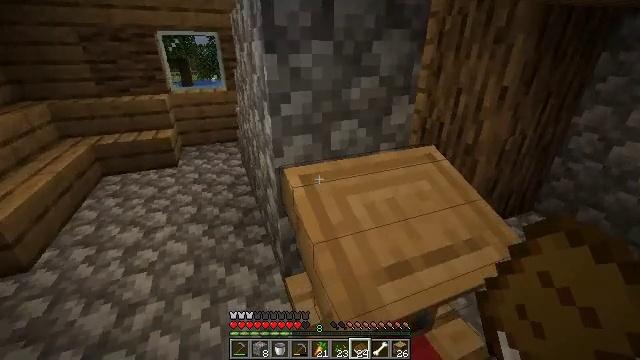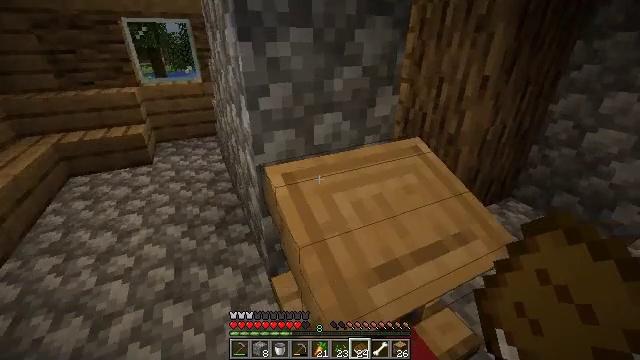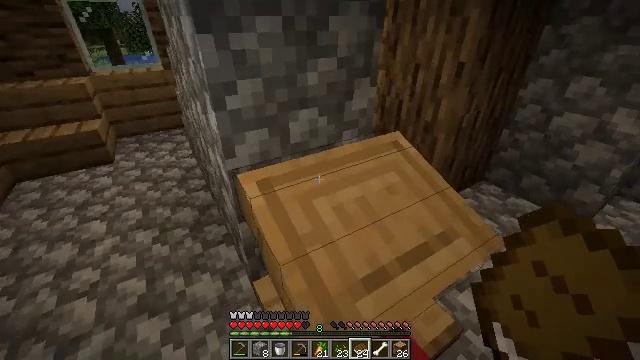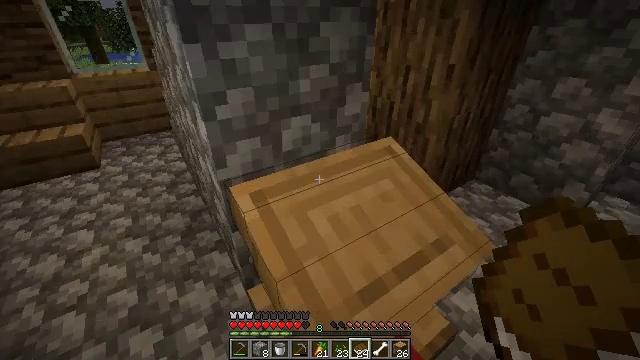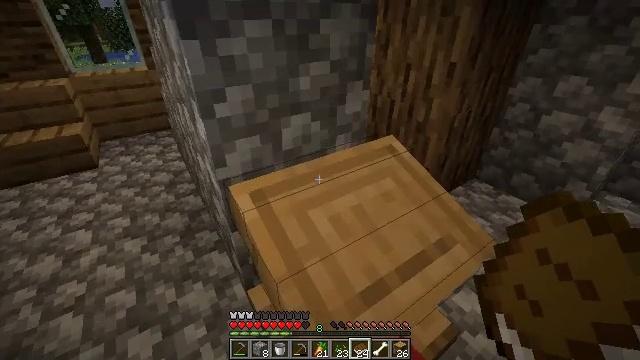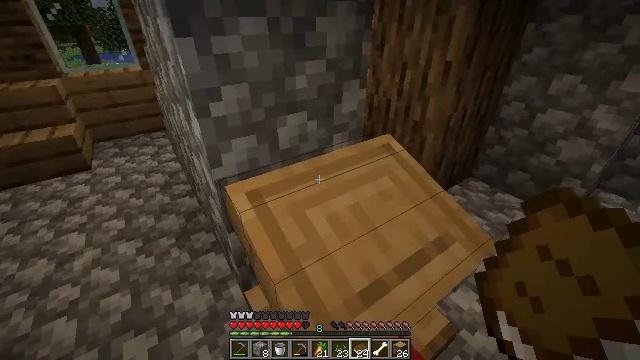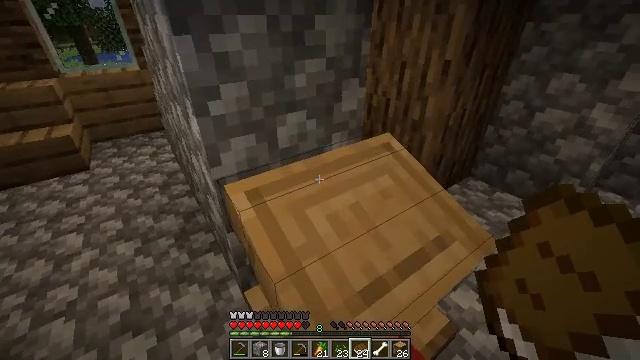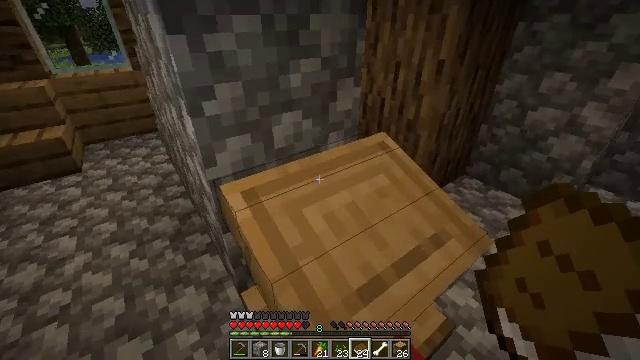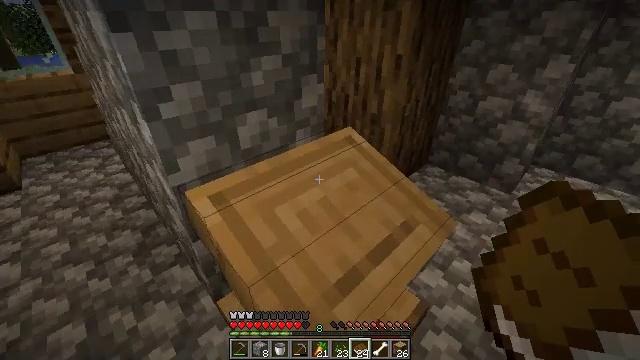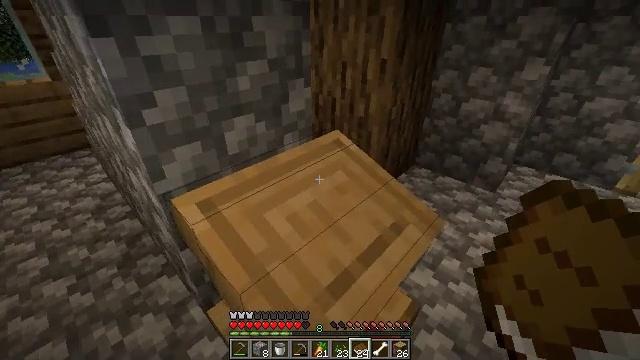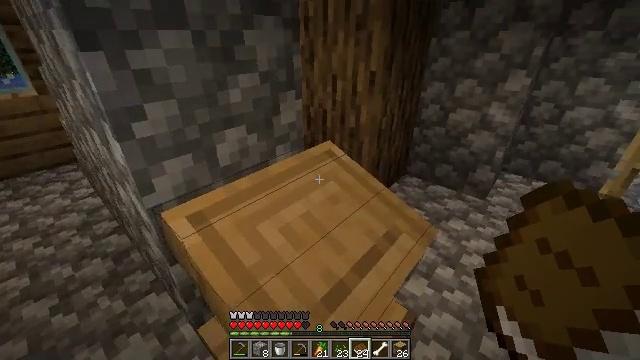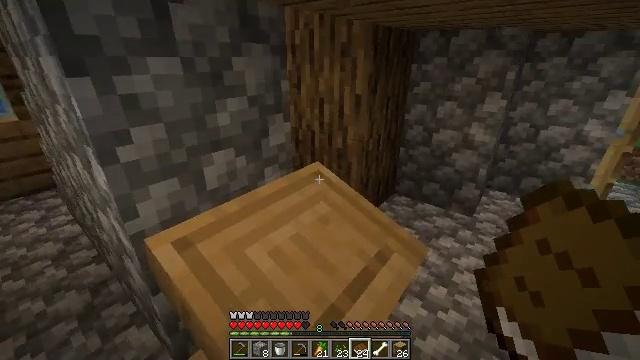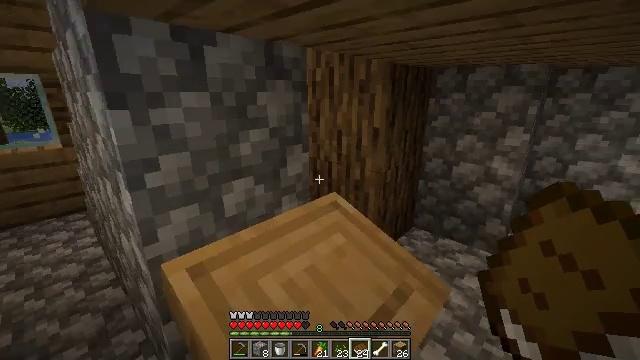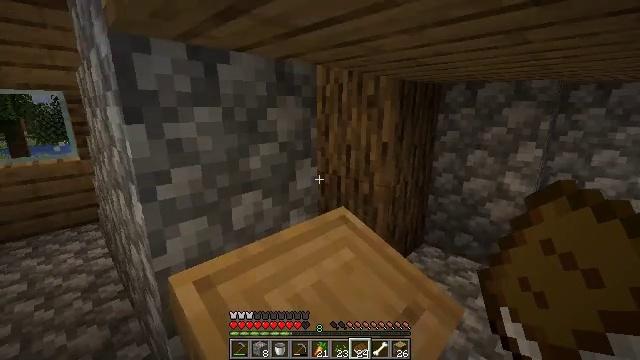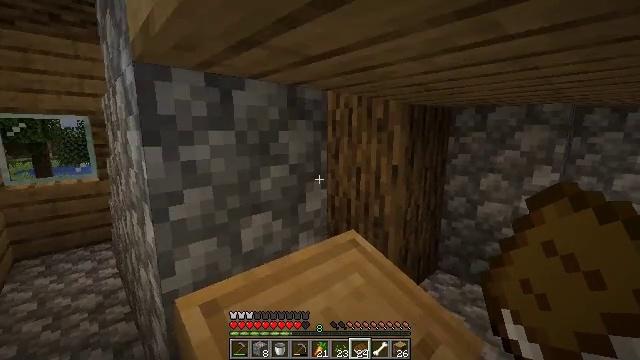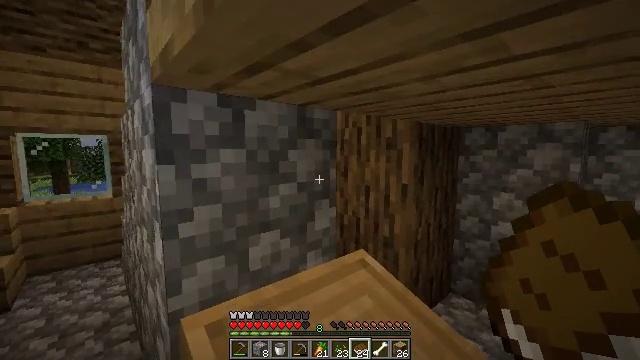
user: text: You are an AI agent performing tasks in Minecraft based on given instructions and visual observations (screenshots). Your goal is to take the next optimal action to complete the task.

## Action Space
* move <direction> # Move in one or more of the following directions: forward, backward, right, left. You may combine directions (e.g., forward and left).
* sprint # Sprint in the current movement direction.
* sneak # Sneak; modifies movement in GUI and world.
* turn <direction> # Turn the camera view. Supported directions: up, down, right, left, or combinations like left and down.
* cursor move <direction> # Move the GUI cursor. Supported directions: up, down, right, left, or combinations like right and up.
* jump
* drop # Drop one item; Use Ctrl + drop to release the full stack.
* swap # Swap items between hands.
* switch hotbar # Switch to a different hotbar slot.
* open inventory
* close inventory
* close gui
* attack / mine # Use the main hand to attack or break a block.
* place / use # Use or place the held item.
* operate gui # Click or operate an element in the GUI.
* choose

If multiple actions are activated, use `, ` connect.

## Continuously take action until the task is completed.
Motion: motion action
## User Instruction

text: Destroy the lectern to reuse it.
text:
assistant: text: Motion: turn right and down
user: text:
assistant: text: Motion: turn right and down
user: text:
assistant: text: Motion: turn right
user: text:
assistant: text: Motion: no_op
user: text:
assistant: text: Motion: no_op
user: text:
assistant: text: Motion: no_op
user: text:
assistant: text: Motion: turn right
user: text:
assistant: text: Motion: turn right
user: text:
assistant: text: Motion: turn right
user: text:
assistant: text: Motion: turn right and up
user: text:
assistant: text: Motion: turn right and up
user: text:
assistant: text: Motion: turn left and up
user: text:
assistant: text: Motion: turn left and up
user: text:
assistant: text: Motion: turn left and up
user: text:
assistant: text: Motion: turn left and up
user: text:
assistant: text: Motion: turn left and up
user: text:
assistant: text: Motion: no_op
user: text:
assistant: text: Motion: no_op
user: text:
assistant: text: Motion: turn right and down
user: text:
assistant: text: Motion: turn right and down
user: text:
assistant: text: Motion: move forward, turn right and down
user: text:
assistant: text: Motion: move forward, turn right and down
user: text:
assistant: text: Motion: move forward, turn right and down
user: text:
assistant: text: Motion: move forward, turn right
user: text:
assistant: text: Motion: move forward, turn right
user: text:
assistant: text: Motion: move forward, turn right and up
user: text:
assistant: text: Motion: move forward
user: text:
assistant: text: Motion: move forward
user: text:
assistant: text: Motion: move forward
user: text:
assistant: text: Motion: move forward